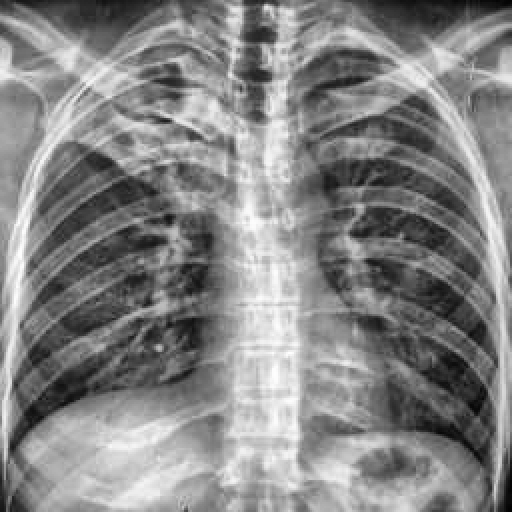
Finding: TUBERCULOSIS